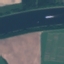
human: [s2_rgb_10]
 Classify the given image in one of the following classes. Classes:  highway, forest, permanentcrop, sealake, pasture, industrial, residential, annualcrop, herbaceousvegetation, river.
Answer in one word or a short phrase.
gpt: River